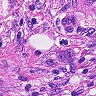
Metastatic tissue present: yes